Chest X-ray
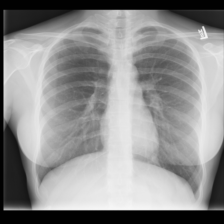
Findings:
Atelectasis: negative
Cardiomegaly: negative
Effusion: negative
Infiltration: negative
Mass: negative
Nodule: negative
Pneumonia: negative
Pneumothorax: negative
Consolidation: negative
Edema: negative
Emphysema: negative
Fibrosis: negative
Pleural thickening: negative
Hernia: negative